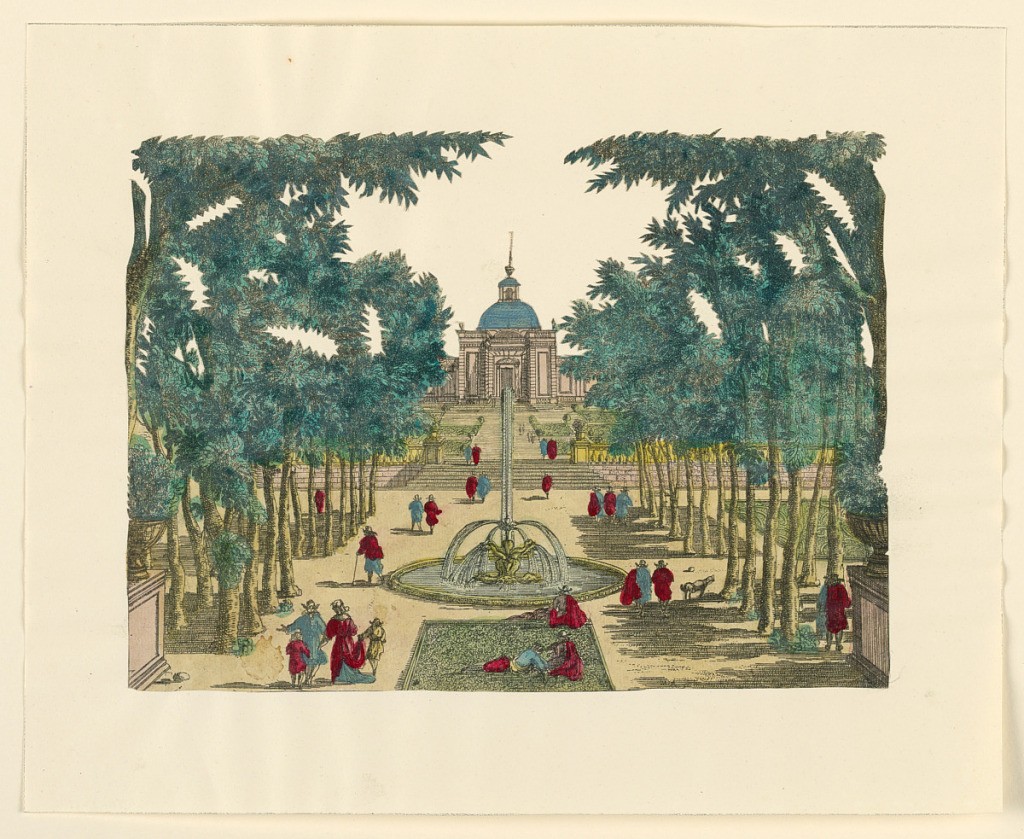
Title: Engraving
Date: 18th century
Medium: Black ink and watercolor on paper
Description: Horizontal formal garden with fountain and strolling figures; terrace with domed buliding in background. Blue-green, lemon, yellow, and deep mallow red.